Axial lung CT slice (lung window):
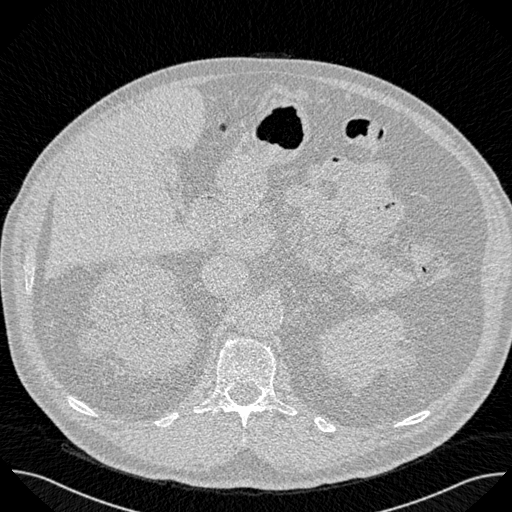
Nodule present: no